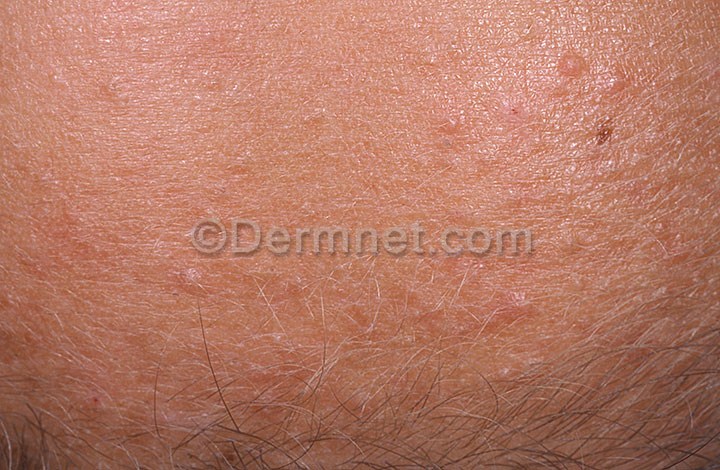
Disease: Acne and Rosacea Photos